Field crop: tomato
Growth stage: 1
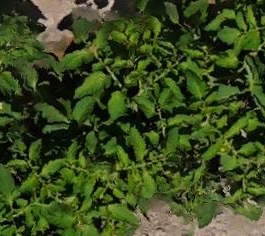
Species: tomato